Question: I have an image and I need to make everything black except for the color green and what ever color is inside there. How do I make all black except for green and what ever color is inside green?
I have converted the color image from RGB to BGR and converted BGR to HSV.
I have created lower and upper for green
Masked the image according to the boundaries but when I show the image everything else is black except for green. The color inside the green rectangle doesn't show up.
[]
'''
hsv = cv2.cvtColor(img,cv2.COLOR_BGR2HSV)
lower = np.array([69,206,177], dtype = "uint8")
upper = np.array([69,206,177], dtype = "uint8")
green_mask = cv2.inRange(hsv,lower,upper)
green= cv2.bitwise_and(hsv,hsv,mask=green_mask )
cv2.imshow("Show colors in green ",green)
cv2.waitKey(0)
cv2.destroyAllWindows()
'''
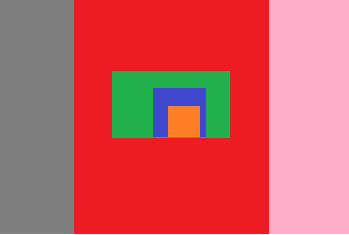
Answer: Here's a simple approach:
- - - -
---
After converting to grayscale we color threshold to get a mask of only green pixels within the minimum/maximum range
<URL>
Next we find contours and fill in the mask to keep everything inside using 'cv2.fillPoly()'
<URL>
Now we 'cv2.bitwise_and()' to get our result
<URL>
'''
import numpy as np
import cv2
image = cv2.imread('1.png')
original = image.copy()
image = cv2.cvtColor(image, cv2.COLOR_BGR2HSV)
lower = np.array([35, 0, 0], dtype="uint8")
upper = np.array([131, 255, 185], dtype="uint8")
mask = cv2.inRange(image, lower, upper)
cnts = cv2.findContours(mask, cv2.RETR_EXTERNAL, cv2.CHAIN_APPROX_SIMPLE)
cnts = cnts[0] if len(cnts) == 2 else cnts[1]
cv2.fillPoly(mask, cnts, (255,255,255))
result = cv2.bitwise_and(original,original,mask=mask)
cv2.imshow('mask', mask)
cv2.imshow('result', result)
cv2.waitKey()
'''